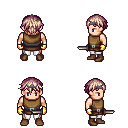
a pixel art fantasy rpg character, male body template, human, light skin, leather chest armor, white pants, white blonde short bangs hairstyle, iron tiara, gold gloves, brown shoes, dagger, four views (front, back, left, right), 2x2 character sprite sheet, small pixel art, hard edges, no anti-aliasing